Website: bh-photo
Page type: cart
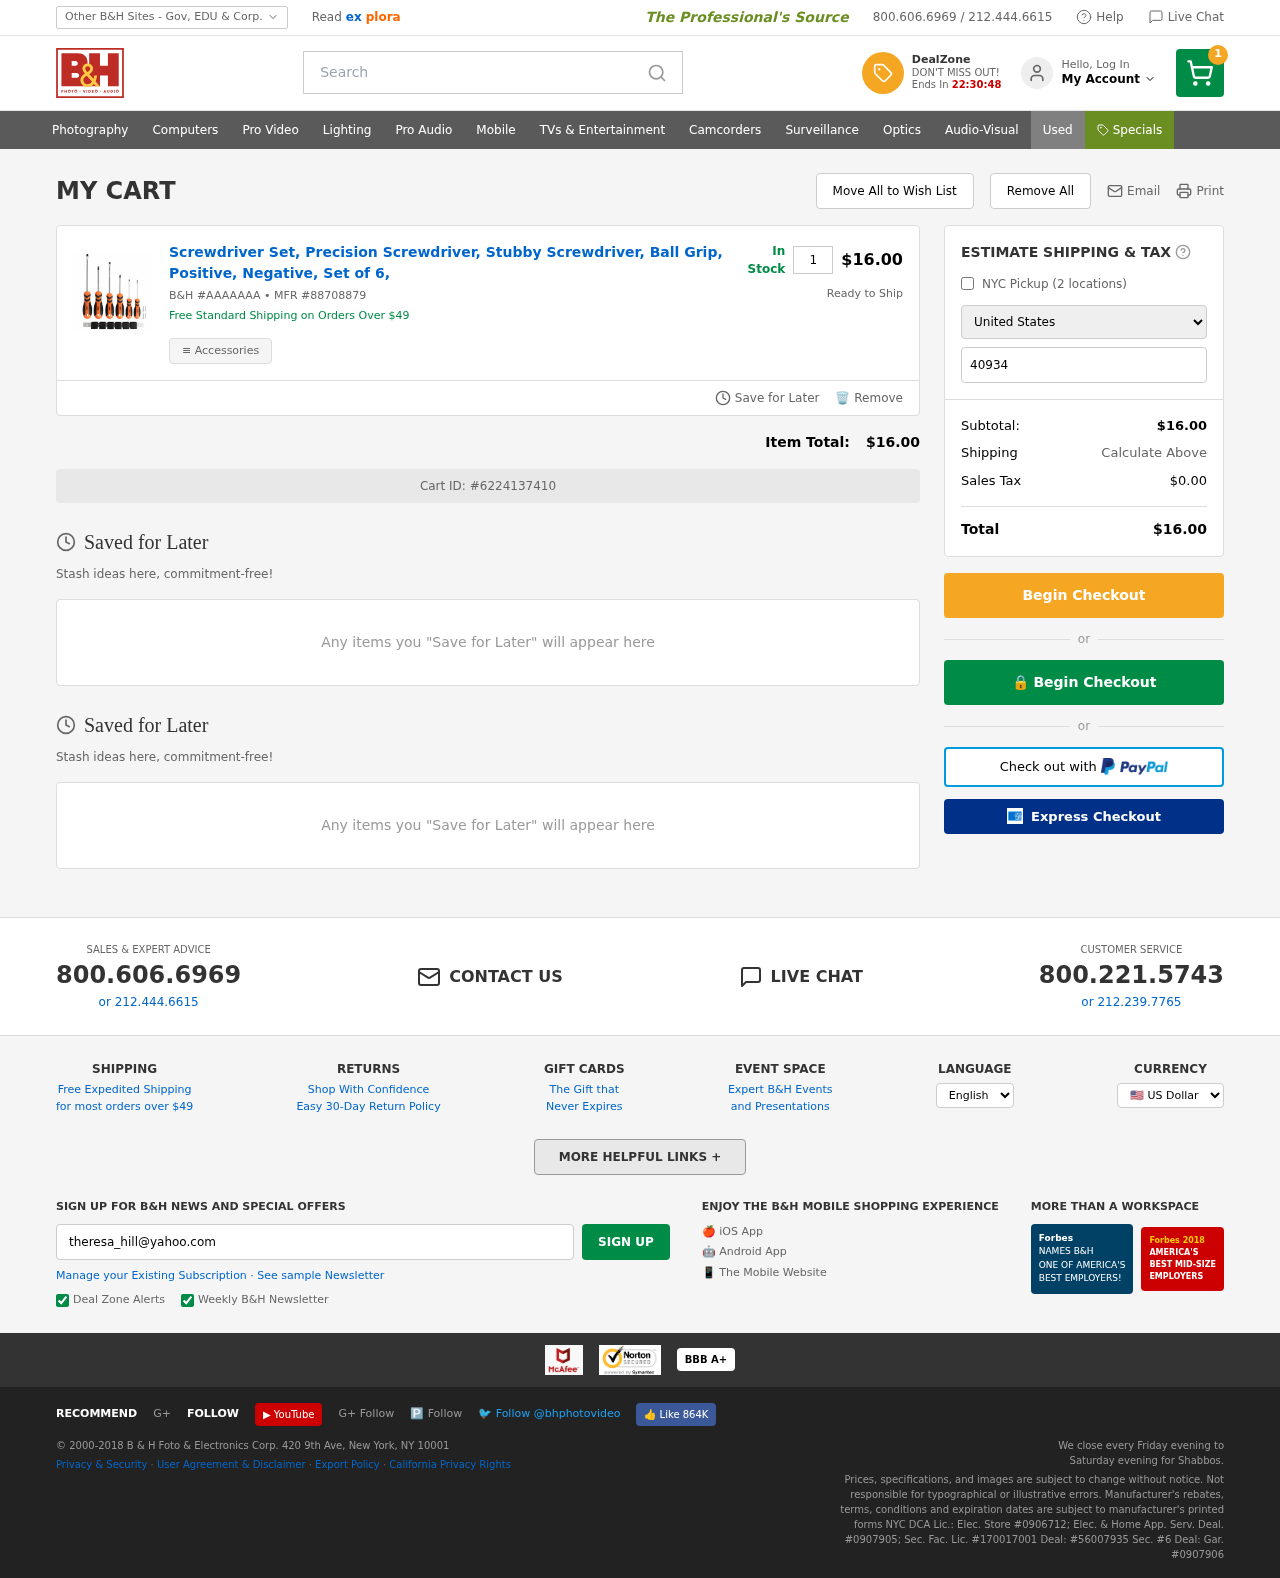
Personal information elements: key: PII_COUNTRY
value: United States
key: PII_EMAIL
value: theresa_hill@yahoo.com
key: PII_POSTCODE
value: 40934
Product elements: key: PRODUCT1_NAME
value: Screwdriver Set, Precision Screwdriver, Stubby Screwdriver, Ball Grip, Positive, Negative, Set of 6,
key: PRODUCT1_QUANTITY
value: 1
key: PRODUCT1_SKU
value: AAAAAAA
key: PRODUCT1_MFR
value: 88708879
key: PRODUCT1_SUBTOTAL
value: $16.00
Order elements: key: ORDER_NUM_ITEMS
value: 1
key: ORDER_SUBTOTAL
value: $16.00
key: ORDER_ID
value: #6224137410
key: ORDER_TAX
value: $0.00
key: ORDER_TOTAL
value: $16.00
Search elements: key: HEADER_SEARCH
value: Search